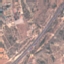
Land use / land cover: Highway